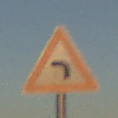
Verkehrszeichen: KurveLinks
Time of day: SunriseSunset
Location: Outdoor (Nature)
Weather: Clear
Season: NotSpecified
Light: Natural